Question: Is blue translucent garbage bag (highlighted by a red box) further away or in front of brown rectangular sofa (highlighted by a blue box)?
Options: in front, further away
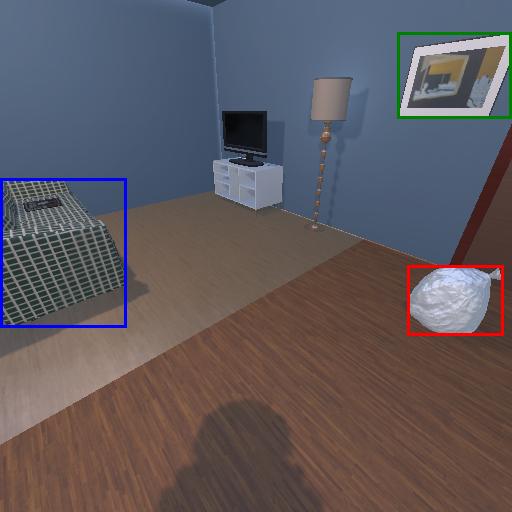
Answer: in front